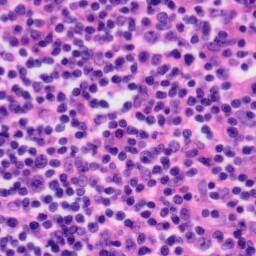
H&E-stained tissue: Tonsil